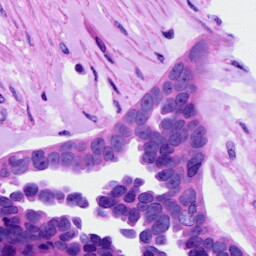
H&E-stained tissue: Ovarian